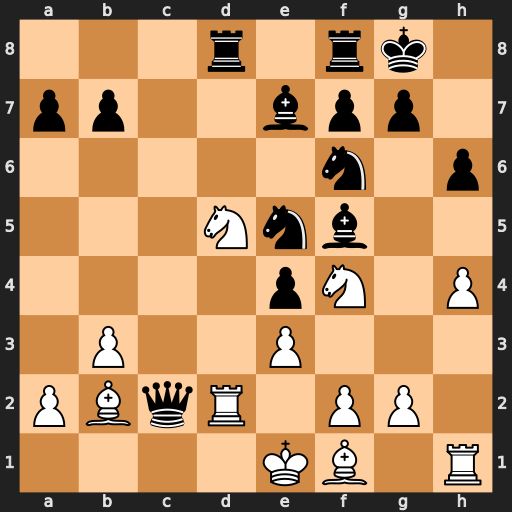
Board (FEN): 3r1rk1/pp2bpp1/5n1p/3Nnb2/4pN1P/1P2P3/PBqR1PP1/4KB1R
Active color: w
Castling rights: K
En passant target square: -
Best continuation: Nxe7+ Kh7 Rxc2